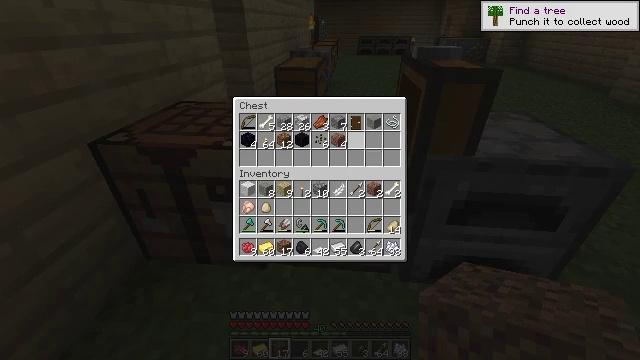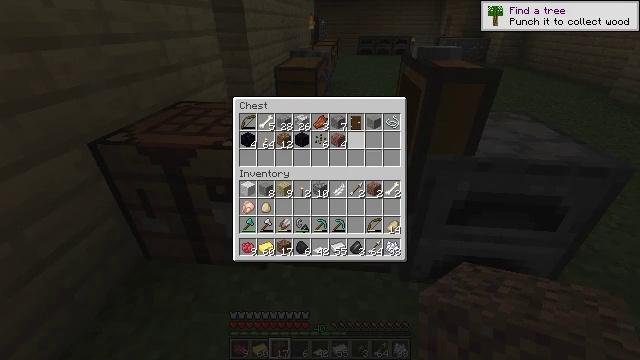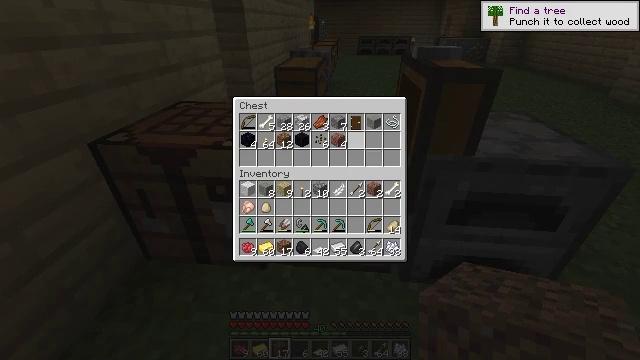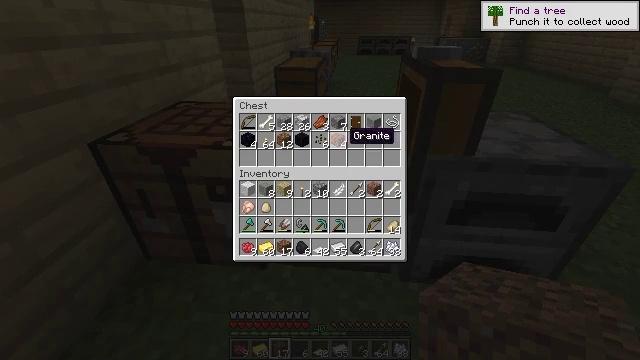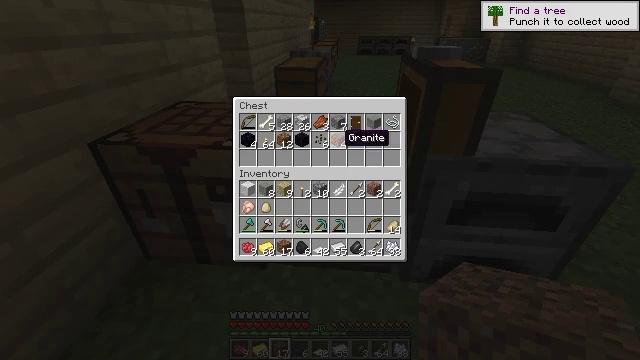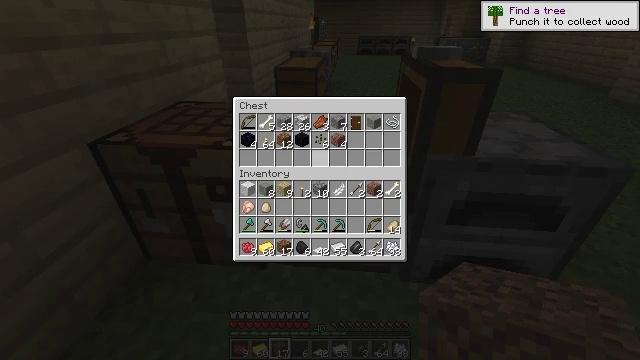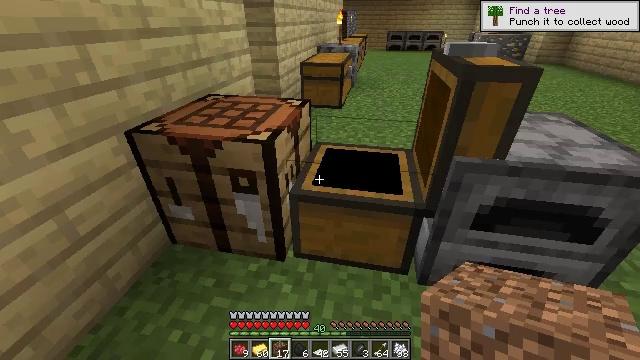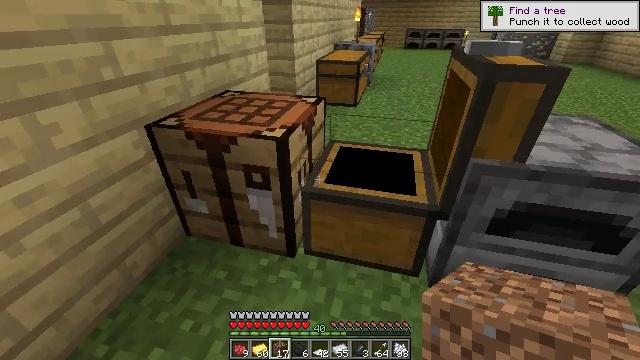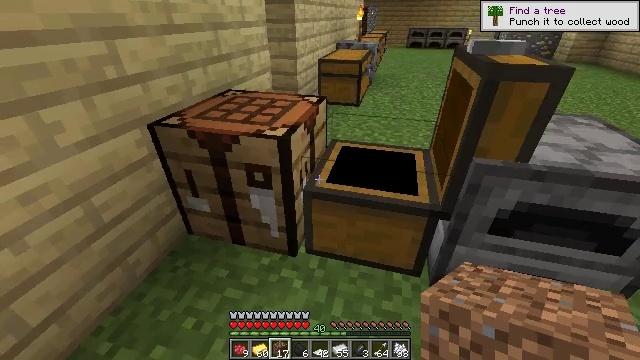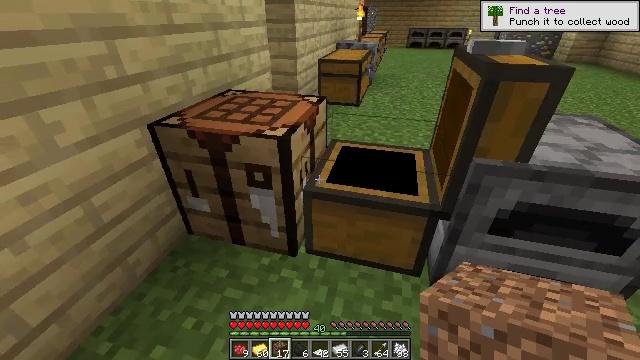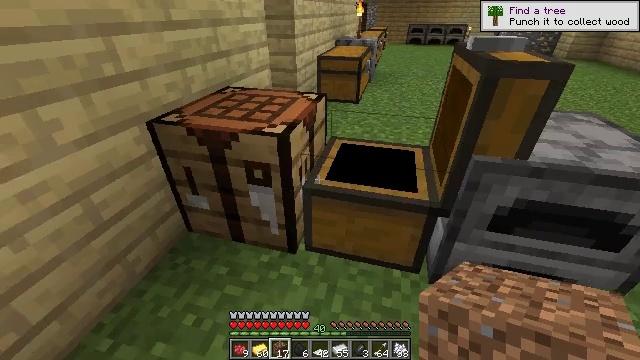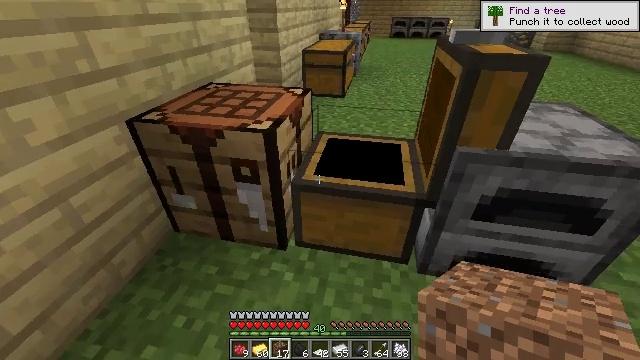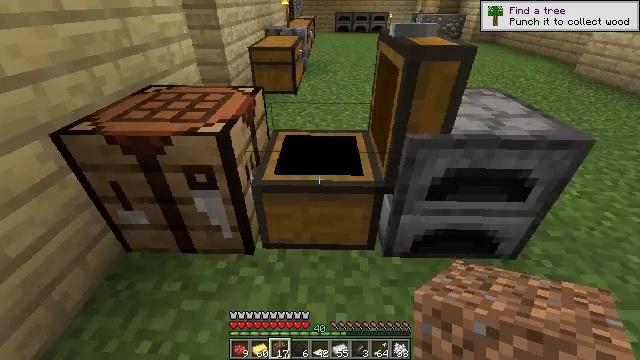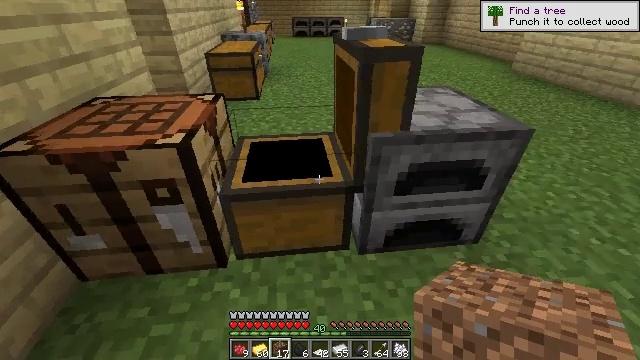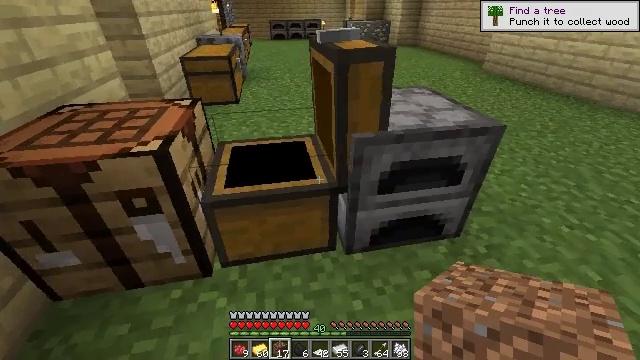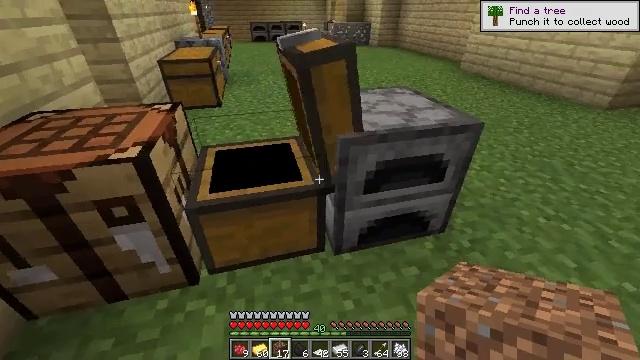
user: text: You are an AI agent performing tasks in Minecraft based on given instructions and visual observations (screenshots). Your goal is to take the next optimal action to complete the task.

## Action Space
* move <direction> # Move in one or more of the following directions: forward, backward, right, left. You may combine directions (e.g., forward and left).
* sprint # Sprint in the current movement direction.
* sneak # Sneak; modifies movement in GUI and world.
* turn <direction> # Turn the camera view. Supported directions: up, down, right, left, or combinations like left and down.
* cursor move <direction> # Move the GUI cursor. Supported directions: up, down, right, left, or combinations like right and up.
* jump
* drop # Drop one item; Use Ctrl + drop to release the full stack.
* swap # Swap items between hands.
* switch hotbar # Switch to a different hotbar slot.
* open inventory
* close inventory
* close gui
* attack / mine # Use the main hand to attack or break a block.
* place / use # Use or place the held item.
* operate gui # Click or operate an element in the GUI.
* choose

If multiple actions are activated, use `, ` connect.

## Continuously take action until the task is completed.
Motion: motion action
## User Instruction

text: Convert 9 ingots into a gold block in the crafting table.
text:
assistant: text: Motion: no_op
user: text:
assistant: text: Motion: cursor move left
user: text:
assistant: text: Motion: cursor move left
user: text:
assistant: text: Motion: no_op
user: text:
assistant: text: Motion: cursor move left
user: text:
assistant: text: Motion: cursor move left
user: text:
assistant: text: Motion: turn left
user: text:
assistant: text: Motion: no_op
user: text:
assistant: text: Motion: no_op
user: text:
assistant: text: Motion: no_op
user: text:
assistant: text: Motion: turn right and down
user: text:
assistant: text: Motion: turn right
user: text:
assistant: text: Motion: turn right
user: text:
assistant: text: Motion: turn right
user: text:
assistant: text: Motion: turn right
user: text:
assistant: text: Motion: move right
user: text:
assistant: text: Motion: move right
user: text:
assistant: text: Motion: move right
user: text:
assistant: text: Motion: move right
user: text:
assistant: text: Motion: move right
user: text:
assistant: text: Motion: move left, turn left
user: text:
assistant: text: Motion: move left, turn left
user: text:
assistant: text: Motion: move left, turn left
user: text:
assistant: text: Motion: move forward and move left, turn left and down
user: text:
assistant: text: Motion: move forward and move left
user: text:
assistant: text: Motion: move forward and move left, turn left
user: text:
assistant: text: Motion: move forward and move left
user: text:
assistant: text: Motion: move forward and move left
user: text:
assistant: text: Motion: move forward and move left
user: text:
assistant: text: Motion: no_op